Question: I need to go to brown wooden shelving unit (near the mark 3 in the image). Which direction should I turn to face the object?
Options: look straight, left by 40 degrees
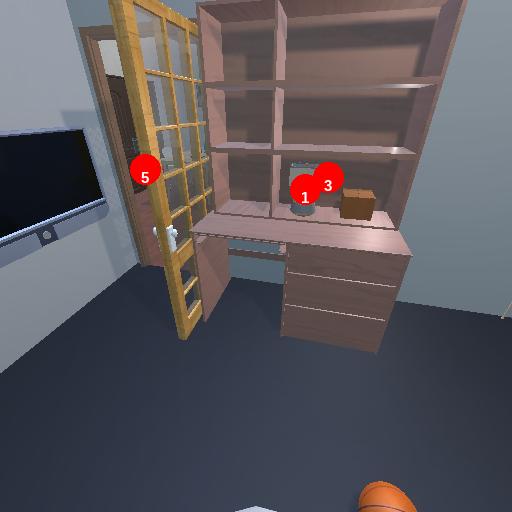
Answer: look straight